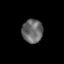
Tissue: prostate
Cell type: T cells
Senescence score: 0.7209
Nuclear area (px): 479
Mean DAPI intensity: 104.217